Field crop: maize
Growth stage: 2
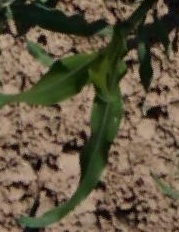
Species: maize